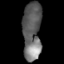
Tissue: skin
Cell type: Fibroblasts
Senescence score: 0.7062
Nuclear area (px): 1065
Mean DAPI intensity: 103.38